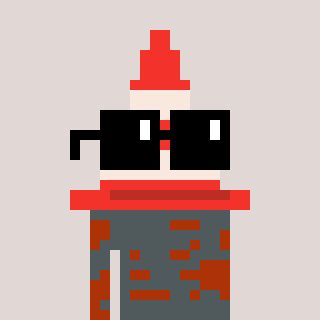
a pixel art character with square black sunglasses, a cone-shaped head and a hotbrown-colored body on a warm background